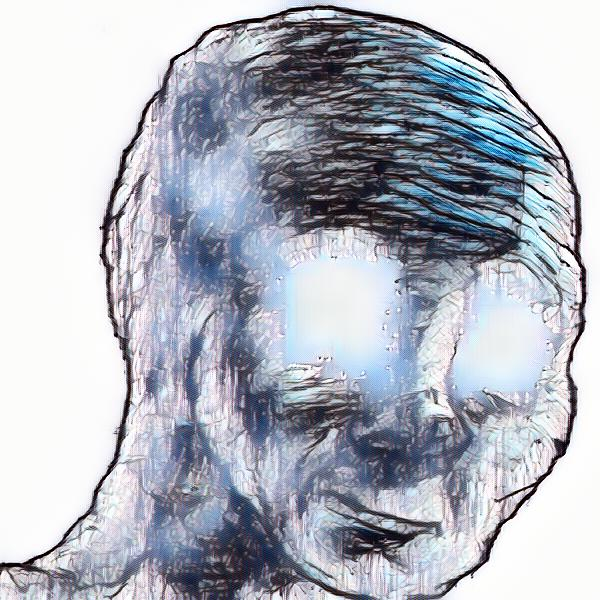
Label: 5_Wojak_with_Background